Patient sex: M
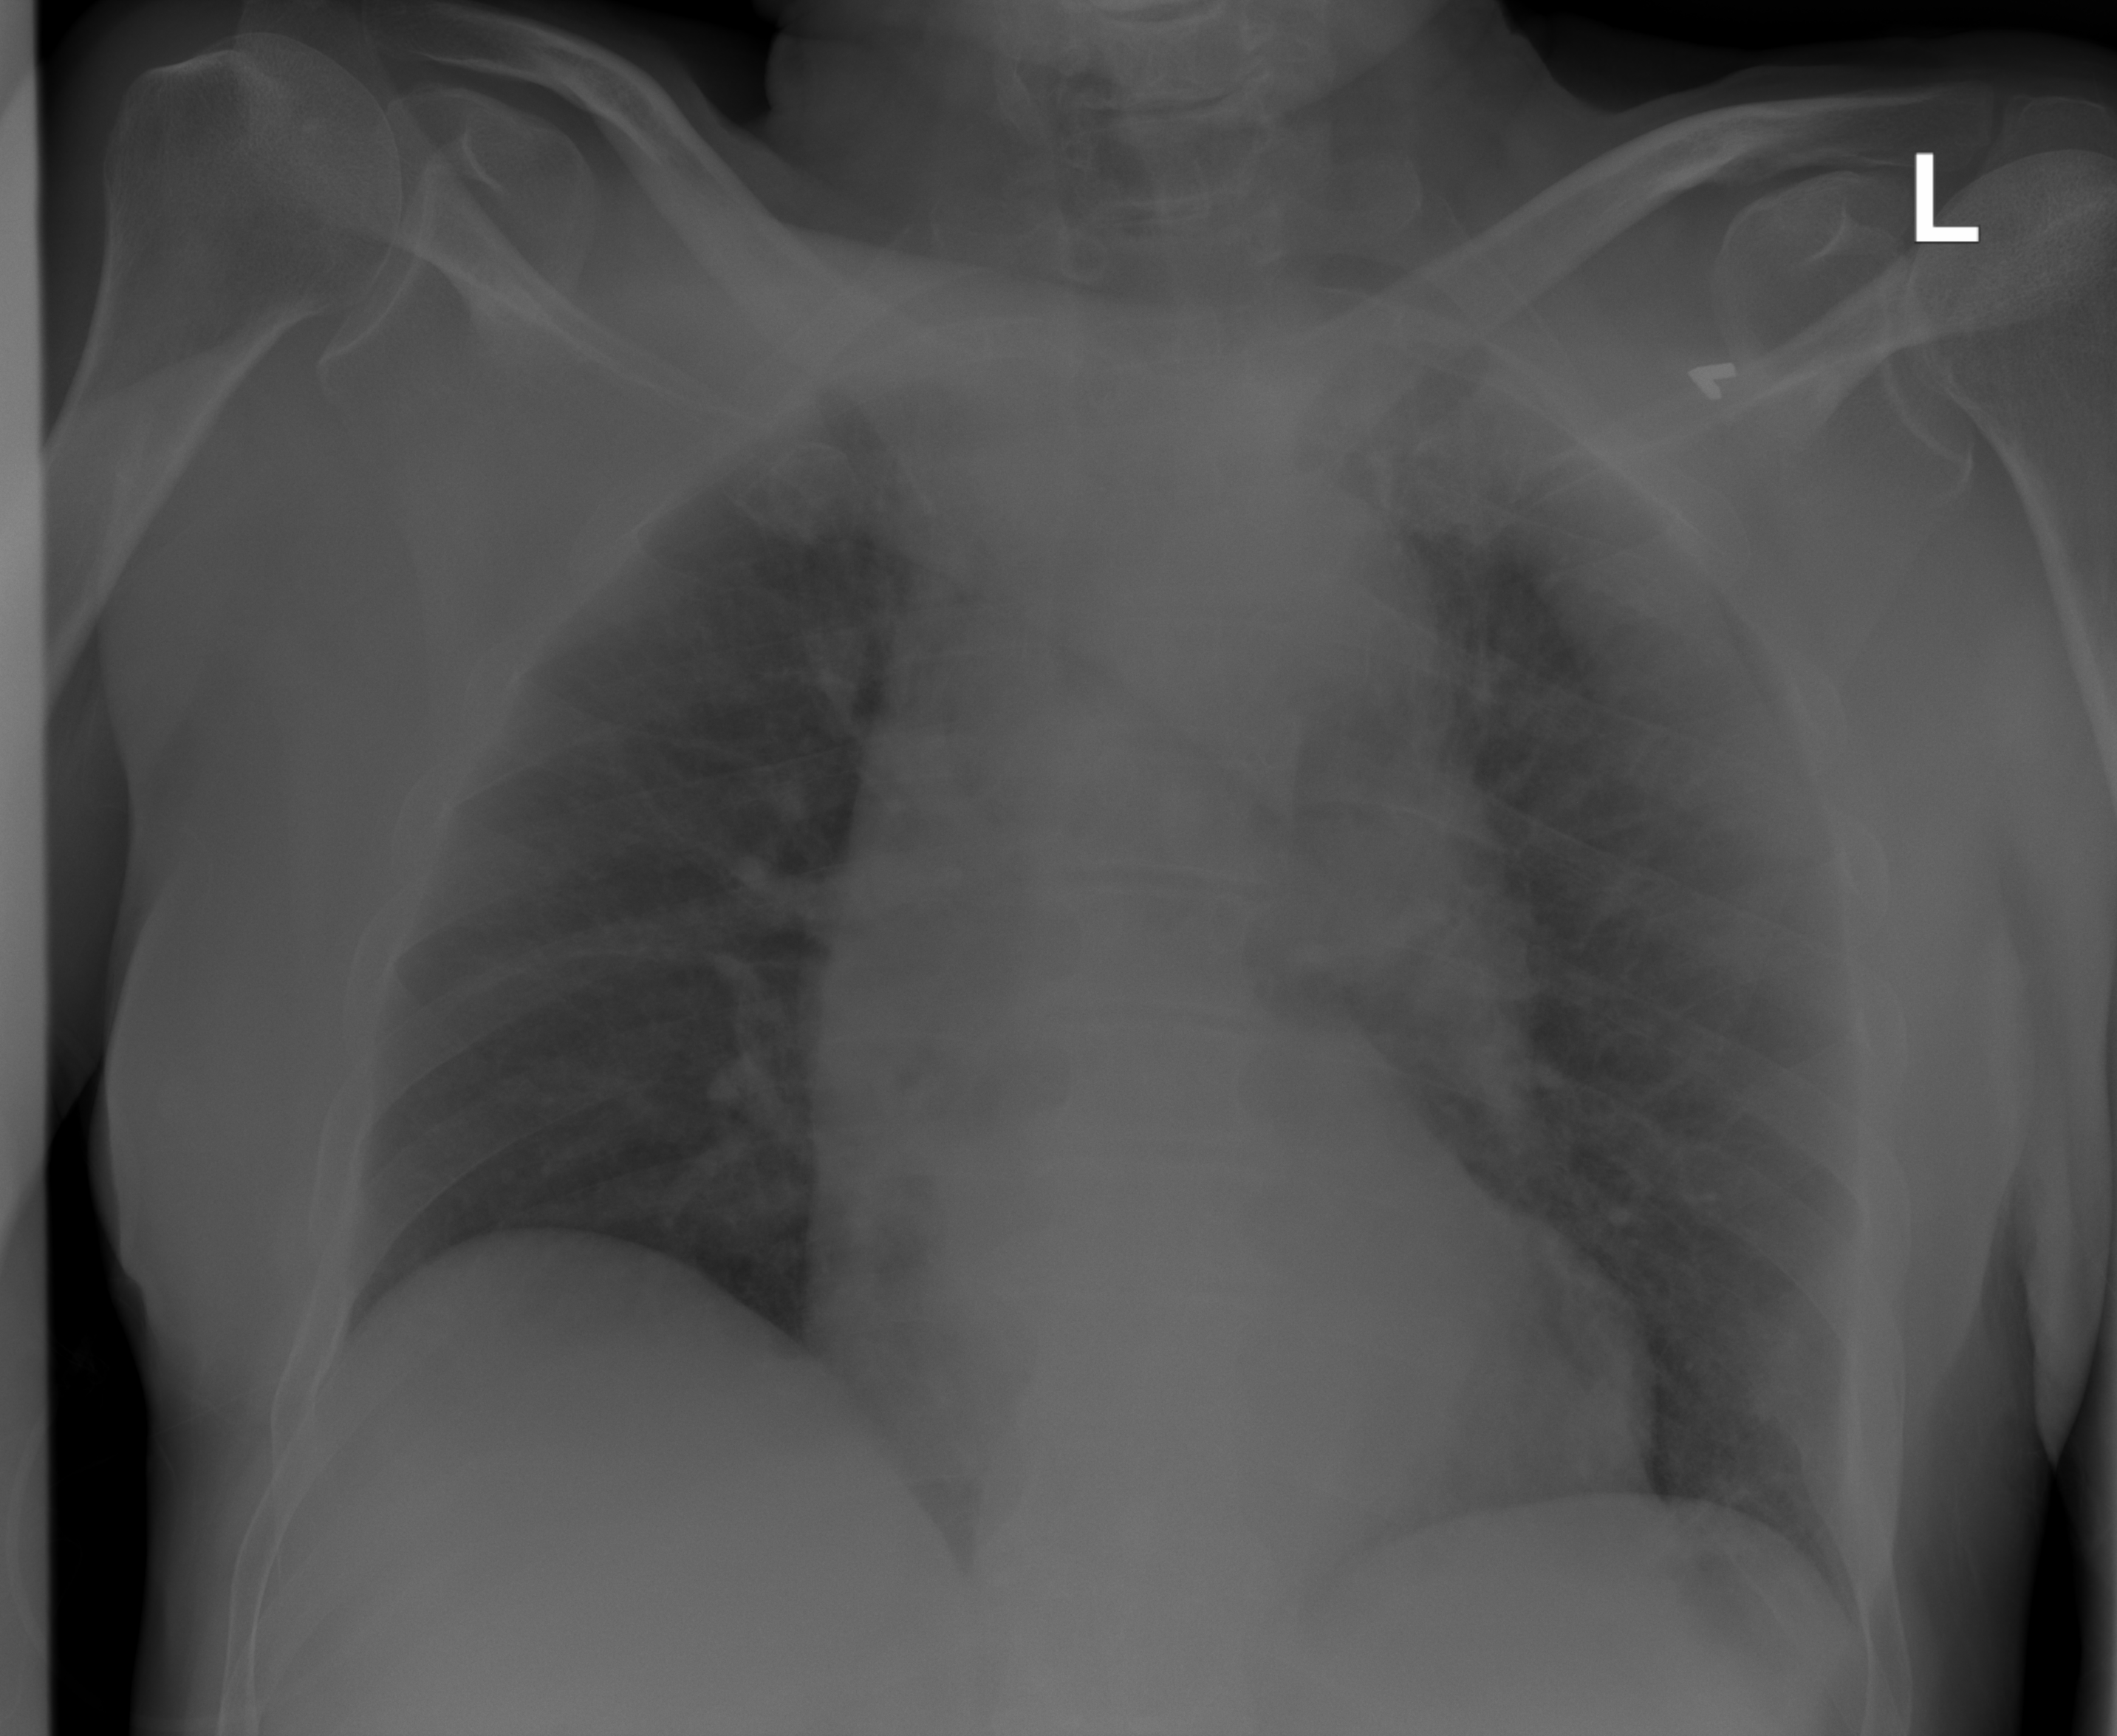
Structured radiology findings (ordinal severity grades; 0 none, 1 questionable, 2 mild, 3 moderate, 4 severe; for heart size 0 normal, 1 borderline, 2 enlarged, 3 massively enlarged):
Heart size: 0
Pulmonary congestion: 0
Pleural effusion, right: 0
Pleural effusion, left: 0
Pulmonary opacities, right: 0
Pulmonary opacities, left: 0
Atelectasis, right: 2
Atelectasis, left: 1